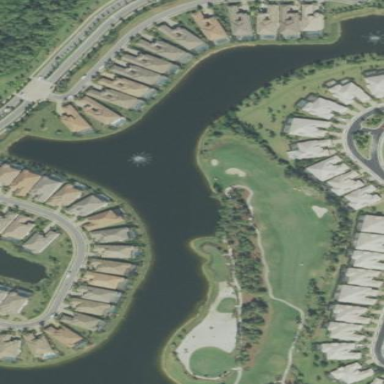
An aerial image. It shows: Picturesque scene of golf course with lateral water hazard.